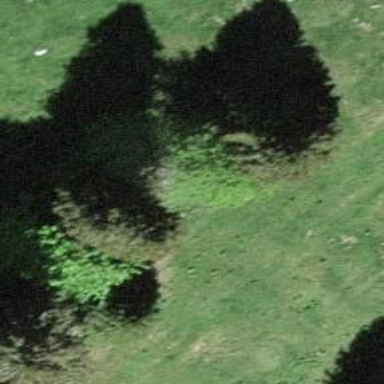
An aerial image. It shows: Needle-leaved tree in nature.